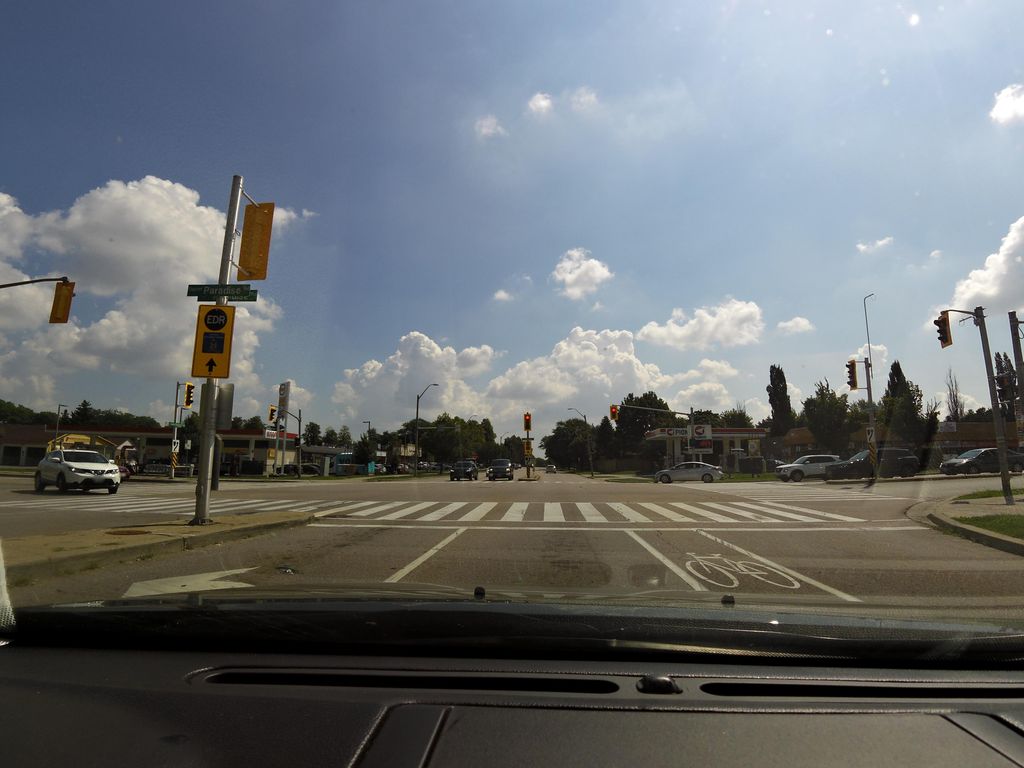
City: hamilton